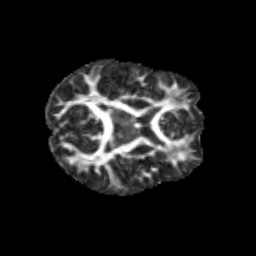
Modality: FA
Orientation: axial
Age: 13
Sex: male
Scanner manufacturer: siemens
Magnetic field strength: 3 T
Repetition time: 3.8 s
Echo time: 0.07 s